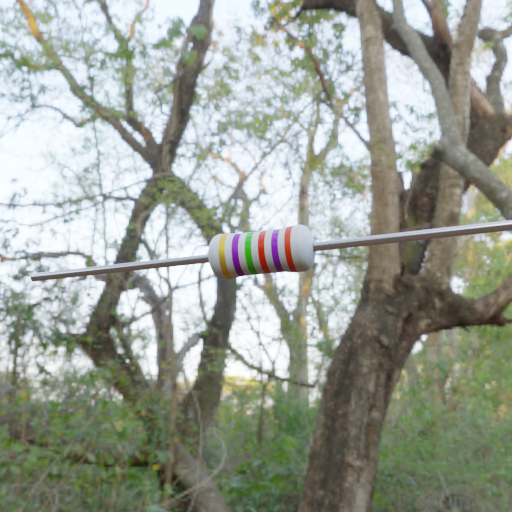
Resistor colour bands (in order): gold, violet, green, red, violet, red